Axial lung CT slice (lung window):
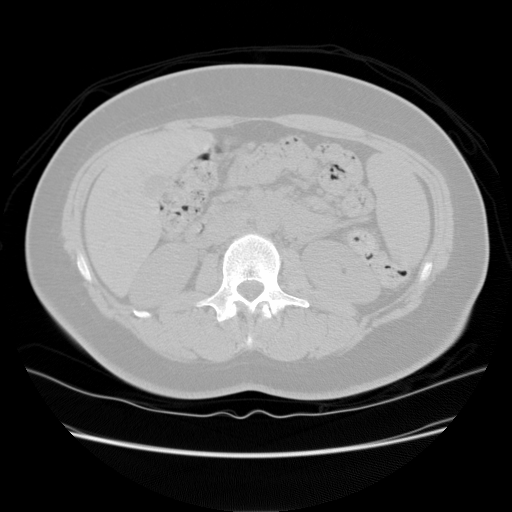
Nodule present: no